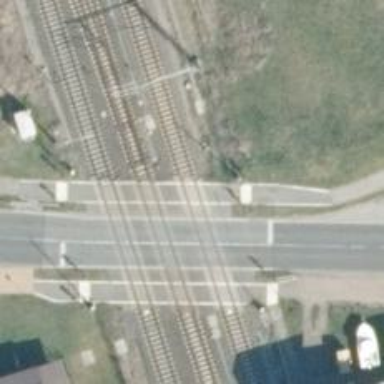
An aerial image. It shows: Railway crossing with lights and saltire markings. The crossing has full barrier.